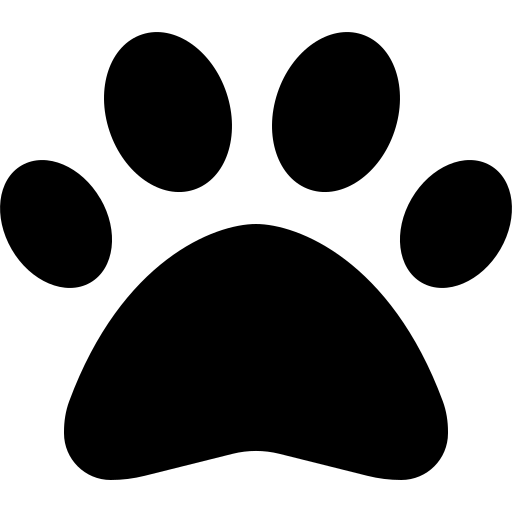
Tags: icon, FontAwesome, fa-icon, solid, paw